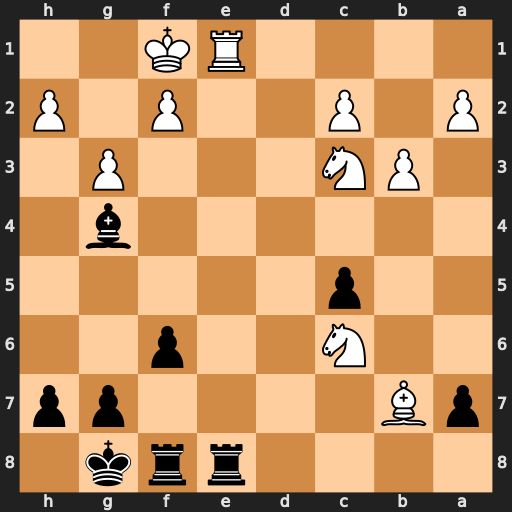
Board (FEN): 4rrk1/pB4pp/2N2p2/2p5/6b1/1PN3P1/P1P2P1P/4RK2
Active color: b
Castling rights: -
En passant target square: -
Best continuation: Bh3+ Kg1 Rxe1#